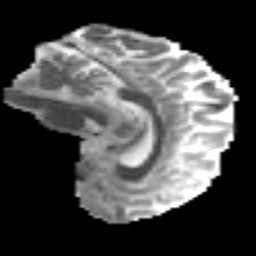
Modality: MD
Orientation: sagittal
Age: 37
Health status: ill
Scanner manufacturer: philips
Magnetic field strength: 3 T
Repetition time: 9 s
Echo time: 0.127 s